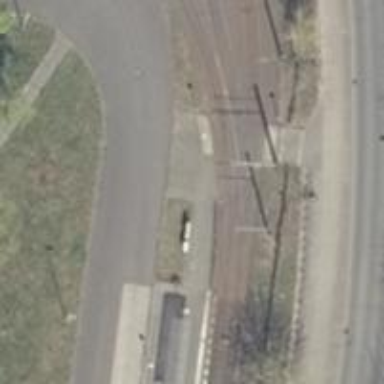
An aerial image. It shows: Uncontrolled tram crossing.